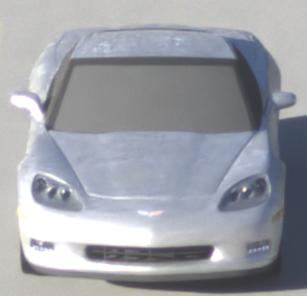
Make: Chevrolet
Model: Corvette Coupé
Detailed model: Corvette (C6) Coupé
Model produced from: 2005/02
Model produced until: 2008/03
Doors: 3
Color: white
Road condition: dry road
Daytime: sunrise or sunset
Contrast: medium contrast